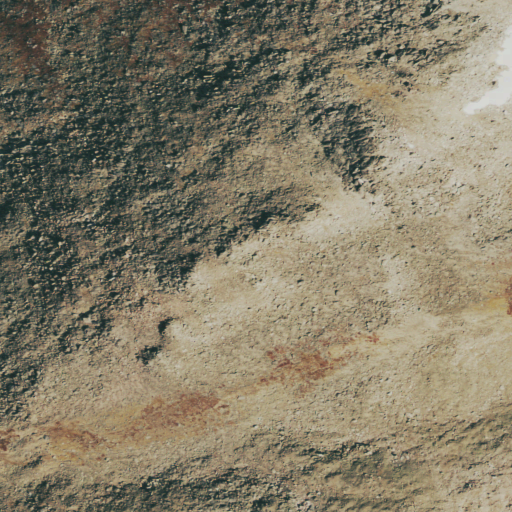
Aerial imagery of mountain in Colorado named Rowe Mountain containing barren land, snow, grassland, and shrub